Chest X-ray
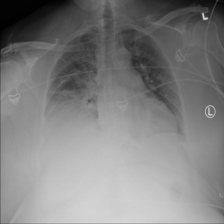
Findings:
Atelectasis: negative
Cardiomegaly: negative
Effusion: negative
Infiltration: positive
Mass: negative
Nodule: negative
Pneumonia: negative
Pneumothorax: negative
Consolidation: negative
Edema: negative
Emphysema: negative
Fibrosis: negative
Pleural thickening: negative
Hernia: negative